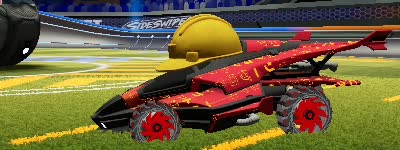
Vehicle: aftershock